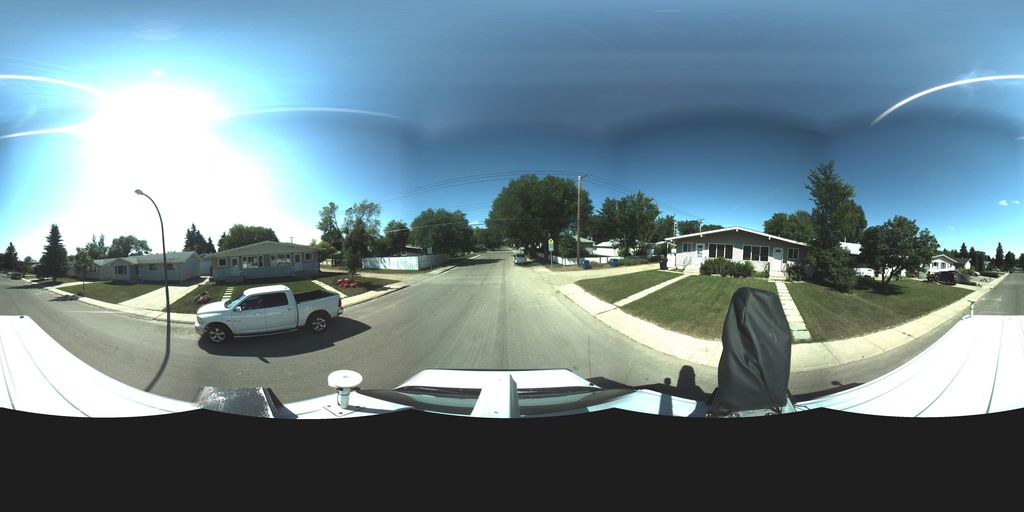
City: saskatoon